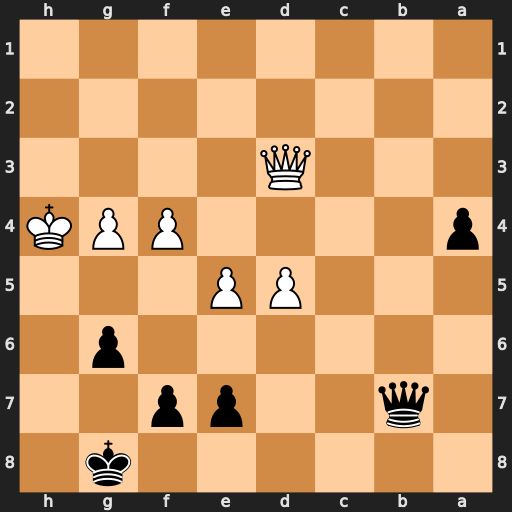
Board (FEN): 6k1/1q2pp2/6p1/3PP3/p4PPK/3Q4/8/8
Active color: b
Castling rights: -
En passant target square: -
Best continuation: Qb2 g5 a3 d6 exd6 e6 a2 exf7+ Kxf7